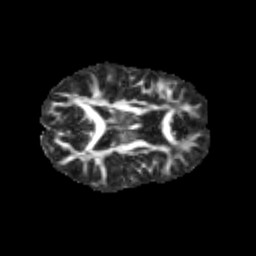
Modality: FA
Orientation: axial
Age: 12
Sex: female
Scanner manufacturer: siemens
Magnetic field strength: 3 T
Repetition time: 3.8 s
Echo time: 0.07 s